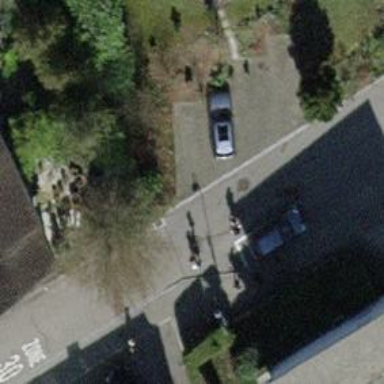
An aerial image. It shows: Residential road with asphalt surface and opposite cycleway.